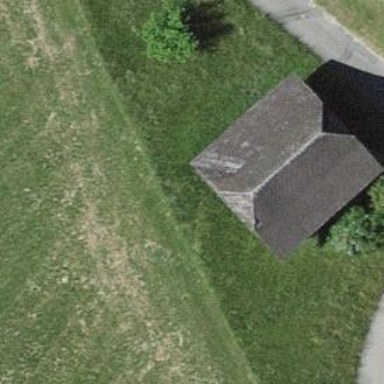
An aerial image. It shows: Barn.